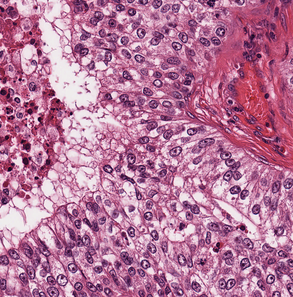
Tumor epithelial tissue: yes
Tumor-associated stroma tissue: yes
Normal tissue: no